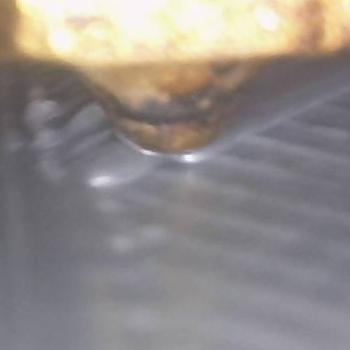
Flow rate: 133%